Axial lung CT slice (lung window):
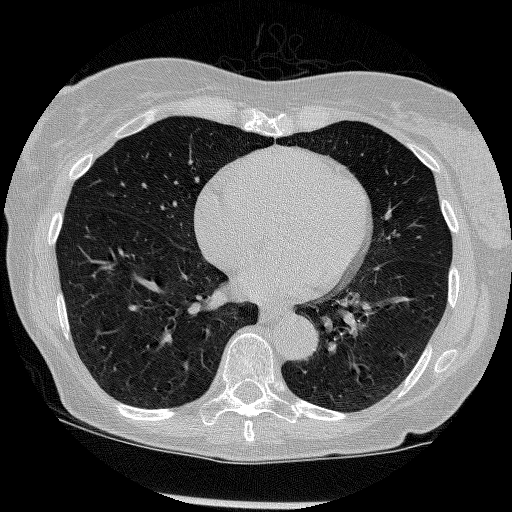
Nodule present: no